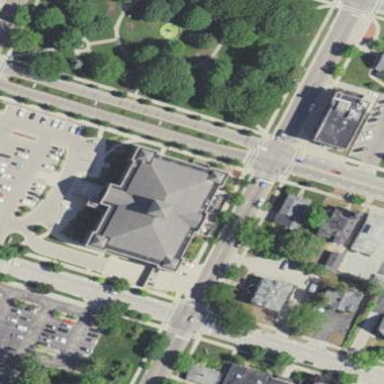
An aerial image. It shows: Government office building.